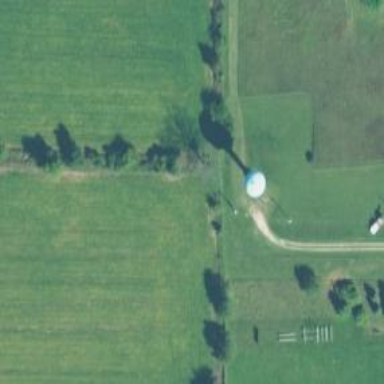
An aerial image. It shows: Water tower that is man-made.